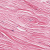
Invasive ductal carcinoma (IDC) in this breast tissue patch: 0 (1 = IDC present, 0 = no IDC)